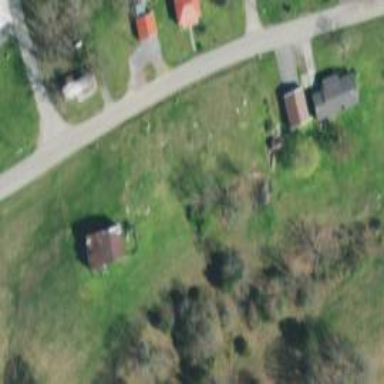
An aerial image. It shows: Cemetery.